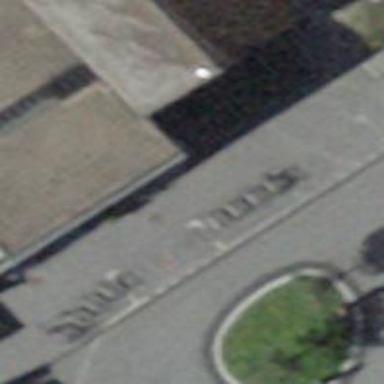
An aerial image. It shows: Charging station.